Question: I am trying to add a 3D object to the scene.
Uncaught TypeError: Class constructor ol cannot be invoked without 'new' at new GLTFLoader
Major line error 'let loader = new THREE.GLTFLoader();'
But I can't figure out what to put in brackets? New? .., or what?
Constructor:

<URL>
Model 2(Mb): <URL>
Source:
'''
<!DOCTYPE html>
<html lang="en">
<head>
<meta charset="UTF-8">
<title>Title</title>
</head>
<body>
<script src="https://cdnjs.cloudflare.com/ajax/libs/three.js/r128/three.min.js"></script>
<script src="https://cdn.rawgit.com/mrdoob/three.js/master/examples/js/loaders/GLTFLoader.js"></script>
<script>
scene = new THREE.Scene();
camera = new THREE.PerspectiveCamera(45, window.innerWidth / window.innerHeight, 0.1, 1000);
camera.position.z = 10; // Otdalenie kamery
renderer = new THREE.WebGLRenderer();
renderer.setClearColor(0x000000, 0);
renderer.setSize(1280 , 720);
renderer.domElement.setAttribute("id", "Church3DObj");
document.body.insertBefore(renderer.domElement, document.body.firstChild);
const aLight = new THREE.AmbientLight(0x404040, 1.2);
scene.add(aLight);
let loader = new THREE.GLTFLoader();
let obj = null;
loader.load('/3d/Church.gltf', function(gltf) {
obj = gltf;
obj.scene.scale.set(1.3, 1.3, 1.3);
scene.add(obj.scene);
});
</script>
</body>
</html>
'''
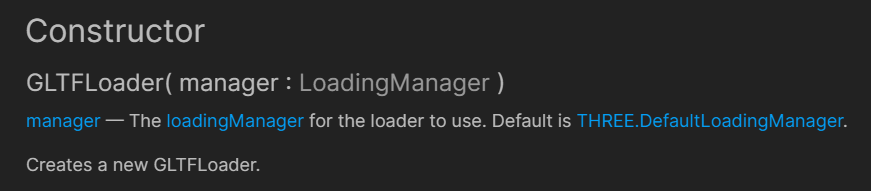
Answer: To avoid this error, we must download from <URL> faily .js:
three.js, GLTFLoader.js, OrbitControls.js, three.module.js
'''
<script src="scripts/three.js"></script>
<script type="module"> src="scripts/GLTFLoader.js"></script>
<script type="module"> src="scripts/OrbitControls.js"></script>// IF THERE IS A CAMERA CONTROL IN SPACE
'''
Place them in the root of the project and open GLTFLoader.js. At the time of 05/24/2021 we find 64 lines
'''
from './smthPath/smthPath/smthPath/three.module.js';
'''
and remove the excess. (that is, we specify the path to the three.module.js file). In my case:
from './three.module.js';
(If there is a camera control, then we do the same with the OrbitControls.js file, line 9)
'''
from './three.module.js';
'''
Further it is IMPORTANT in the script, in which all the brains add type = "module", and import the files - that is, it turns out
'''
<script type="module">
import {GLTFLoader} from "./scripts/GLTFLoader.js";
import {OrbitControls} from './scripts/OrbitControls.js';
//...
</script>
'''
*For people who have not worked with 3D on the web, but model in Cinema4D, 3Ds Max, ZBrush ... (like me). You need not only a .gltf file but also a .bin file
How do I get them?
1. Go to the site [Scetchfab] (https://sketchfab.com/feed).
2. Load the model (set the settings for free download (then you can delete the model)).
3. We are waiting for it to be processed. 4.download the required format (glFT)
4. Remove the model from Scetchfab *
***The final view of the html file ***
'''
<!DOCTYPE html>
<html lang="en">
<head>
<meta charset="UTF-8">
<title>Dragon</title>
</head>
<body id="c" style="margin: 0;">
<!--3D-->
<script src="scripts/three.js"></script>
<script type="module" src="scripts/GLTFLoader.js"></script>
<script type="module" src="scripts/OrbitControls.js"></script>
<script type="module">
import {GLTFLoader} from "./scripts/GLTFLoader.js";
import {OrbitControls} from './scripts/OrbitControls.js';
const scene = new THREE.Scene();
scene.background = new THREE.Color(0x555555);
const camera = new THREE.PerspectiveCamera(45, window.innerWidth / window.innerHeight, 0.1, 100);
camera.position.set(0, 5, 15);
const renderer = new THREE.WebGLRenderer({alpha: true, antialias: true});
renderer.setClearColor(0x000000, 0);
renderer.setSize(1920 , 1080);
document.body.appendChild(renderer.domElement);
const aLight = new THREE.AmbientLight(0x404040, 15);
aLight.position.set(0,10,10)
scene.add(aLight);
const pLight = new THREE.PointLight(0xFFFFFF, 15);
pLight.position.set(0,5,0)
scene.add(pLight);
const phelper = new THREE.PointLightHelper(pLight);
scene.add(phelper);
const loader = new GLTFLoader();
let obj = null;
loader.load("3d/Dragon/scene.gltf", function(gltf) {
obj = gltf.scene;
scene.add(gltf.scene);
});
const canvas = document.getElementById("c");
const controls = new OrbitControls(camera, canvas);
controls.target.set(0, 1, 0);
controls.update();
function animate(){
requestAnimationFrame(animate)
obj.rotation.y += 0.005;
renderer.render(scene, camera)
}
animate();
</script>
</body>
</html>
'''